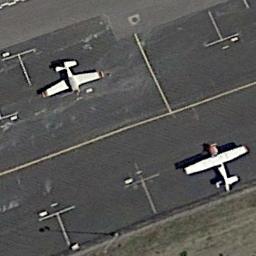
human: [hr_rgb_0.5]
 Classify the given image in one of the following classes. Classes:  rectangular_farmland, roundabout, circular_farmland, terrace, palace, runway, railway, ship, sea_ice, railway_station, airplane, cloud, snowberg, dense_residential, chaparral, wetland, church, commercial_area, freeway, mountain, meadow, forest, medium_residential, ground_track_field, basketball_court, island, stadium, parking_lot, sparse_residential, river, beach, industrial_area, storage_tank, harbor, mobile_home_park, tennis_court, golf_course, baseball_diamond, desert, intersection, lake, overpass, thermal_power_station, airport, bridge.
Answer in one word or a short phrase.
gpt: airplane